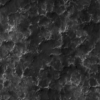
Label: not_dusty